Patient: sex F, age 56
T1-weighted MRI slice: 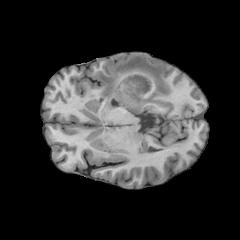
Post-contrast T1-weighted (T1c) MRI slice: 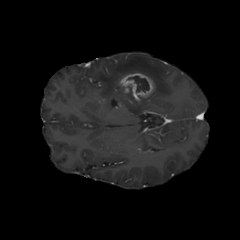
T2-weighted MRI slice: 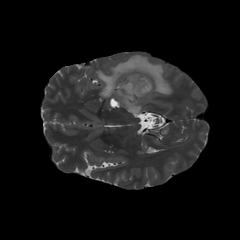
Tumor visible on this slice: yes
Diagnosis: Glioblastoma, IDH-wildtype
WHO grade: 4